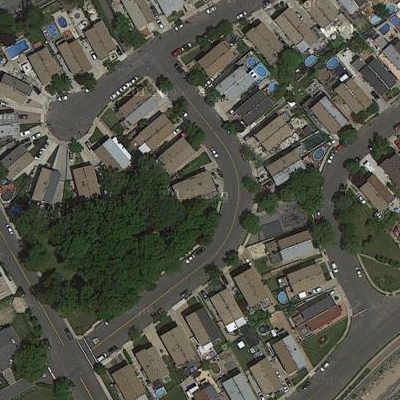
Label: fResident